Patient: sex F, age 77
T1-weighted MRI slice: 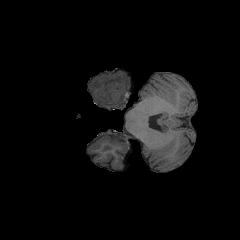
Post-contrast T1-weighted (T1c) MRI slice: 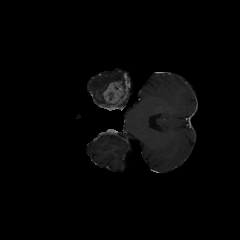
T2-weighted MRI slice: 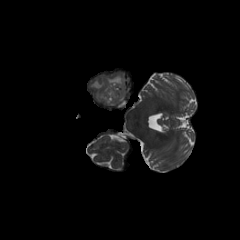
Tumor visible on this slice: yes
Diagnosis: Glioblastoma, IDH-wildtype
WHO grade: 4